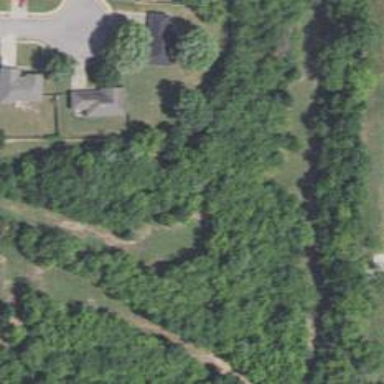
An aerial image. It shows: Disc golf hole.